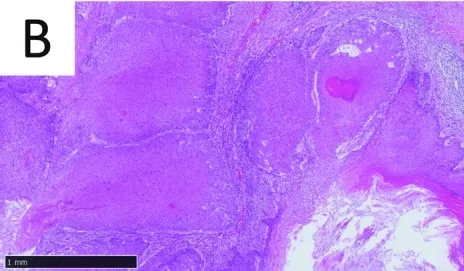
(b) Cellular findings. Numerous keratinized atypical cells are seen. The atypical cells have formed nests and cancer pearls (hematoxylin and eosin staining, bar: 1 mm).
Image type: pathology (h&e)